Question: I installed JD-GUI to retrieve my code from a jar file. Everything works fine, except JD-GUI automatically adds annoying comments like this:

Any way I can remove them? I don't understand regex.
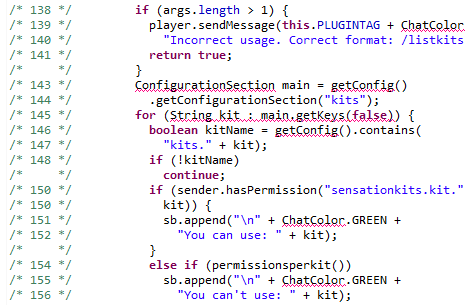
Answer: Use 'CTRL+H'. Within "File Search" > "Search string", check "Regular expression" and use one of the regex given by the other answers.
Then use "Replace..." to replace them all with nothing.